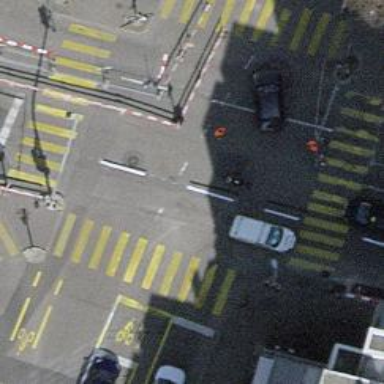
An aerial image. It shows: Road with traffic signals.